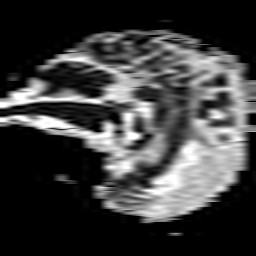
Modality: ADC
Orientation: sagittal
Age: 62
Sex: male
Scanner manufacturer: philips
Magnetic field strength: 3 T
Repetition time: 4.268 s
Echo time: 0.06119 s